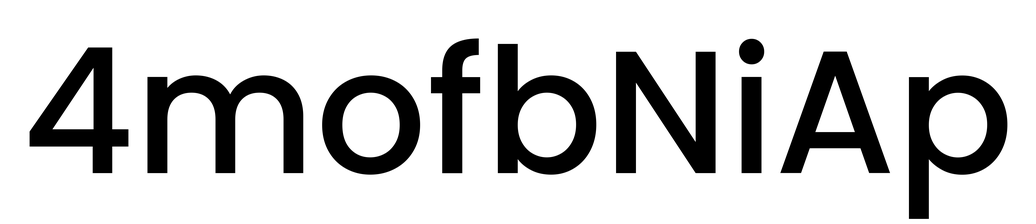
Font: Poppins-Medium